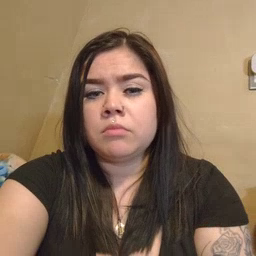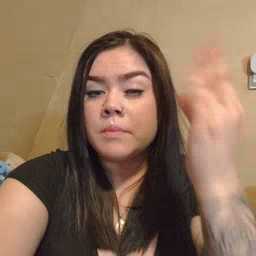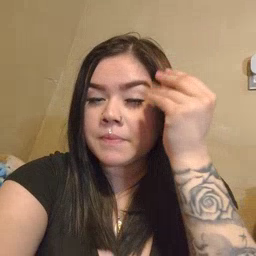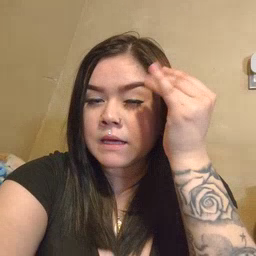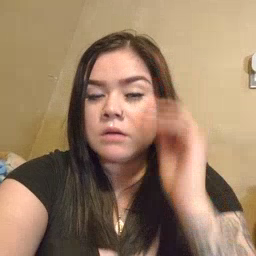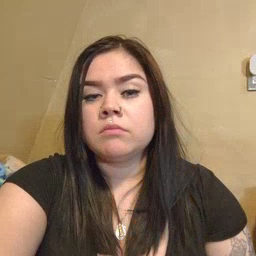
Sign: think